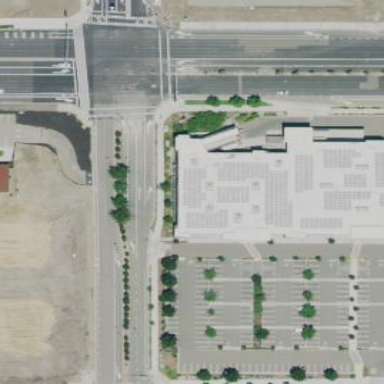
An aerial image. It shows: Retail building.